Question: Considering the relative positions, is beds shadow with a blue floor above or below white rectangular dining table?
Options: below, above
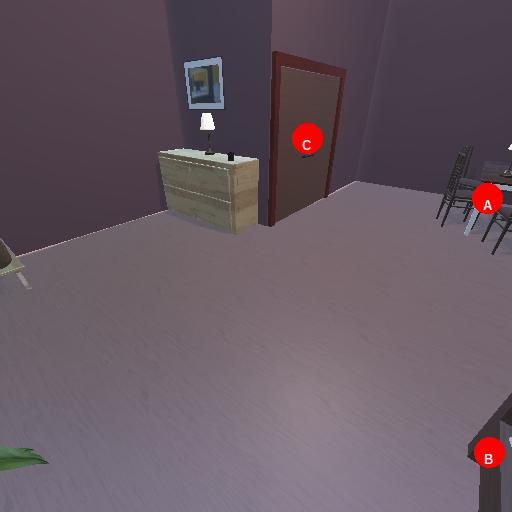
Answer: below